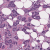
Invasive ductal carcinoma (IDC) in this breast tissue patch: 1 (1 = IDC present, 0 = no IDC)